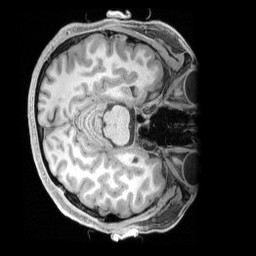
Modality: T1w
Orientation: axial
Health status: healthy
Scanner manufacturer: siemens
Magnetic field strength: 3 T
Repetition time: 2.4 s
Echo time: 0.00201 s